Question: I would like to see errors in my terminal colorfully like:

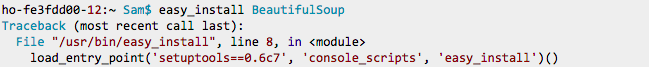
Answer: <URL>.
The example you link to was not actually syntax-highlighted on the user's console, or with support from their shell, but rather highlighted by the Stack Overflow website after upload.
If you want a newbie-friendly UNIX shell which does some level of general-purpose syntax highlighting, I recommend <URL>.